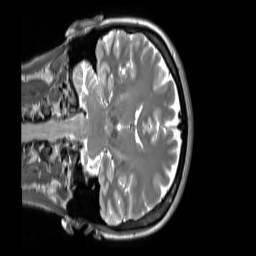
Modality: T2w
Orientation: coronal
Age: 40
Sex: female
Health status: ill
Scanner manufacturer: siemens
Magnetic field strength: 3 T
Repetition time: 2.8 s
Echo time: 0.326 s